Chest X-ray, AP view. Patient: 65 years old, sex M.
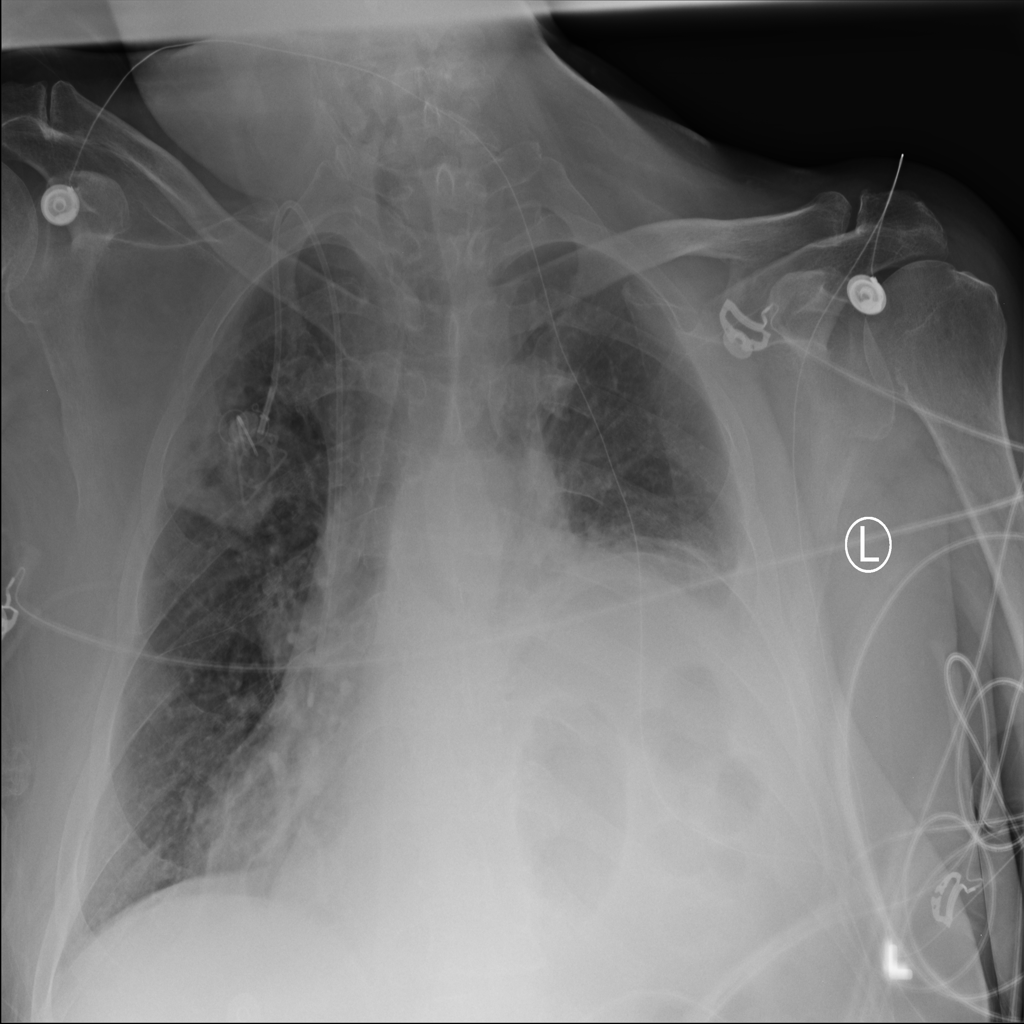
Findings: Atelectasis, Consolidation